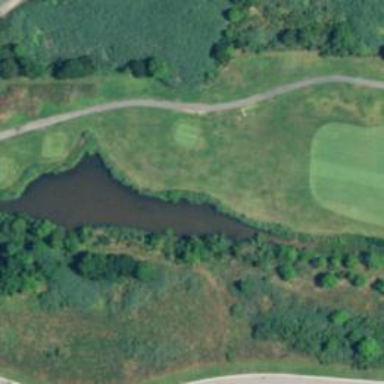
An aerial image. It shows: Scenic view of water hazard on golf course. The natural water feature adds beauty to the landscape.